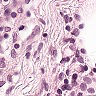
Metastatic tissue present: no